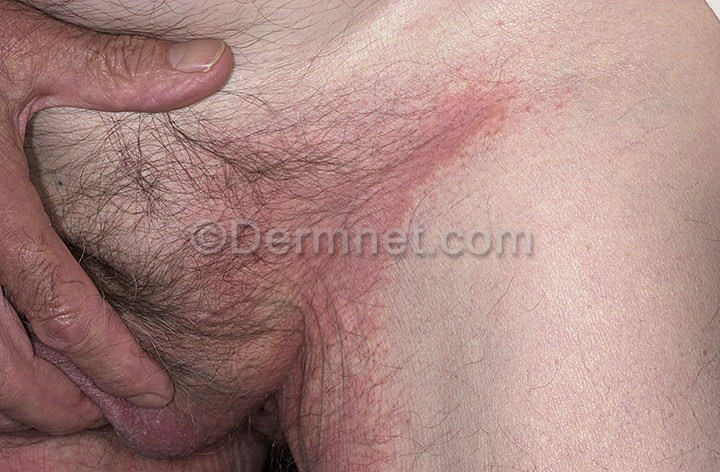
Disease: Tinea Ringworm Candidiasis and other Fungal Infections